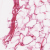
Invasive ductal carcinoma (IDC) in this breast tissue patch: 0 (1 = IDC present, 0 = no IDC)